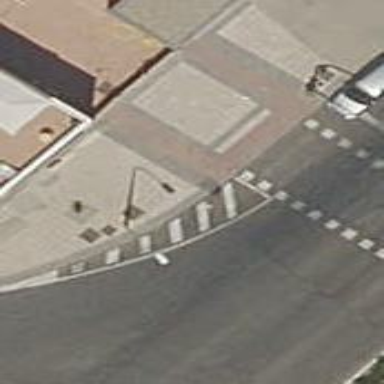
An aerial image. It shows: Bus stop with platform for public transport.